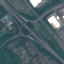
Land use / land cover: Highway